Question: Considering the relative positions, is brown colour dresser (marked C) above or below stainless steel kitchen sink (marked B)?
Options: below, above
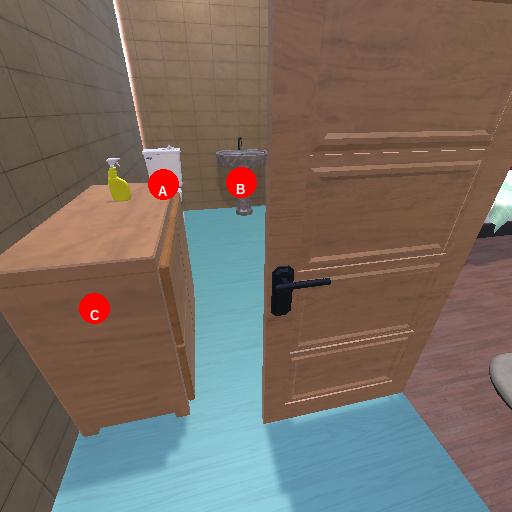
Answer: below